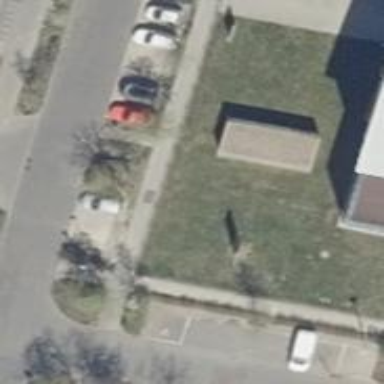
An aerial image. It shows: Concrete sidewalk.